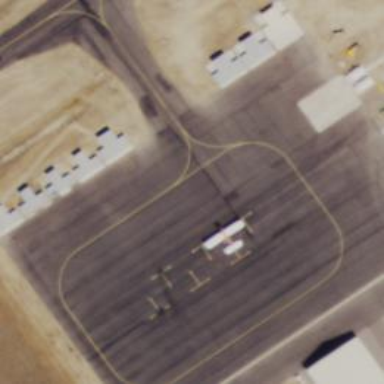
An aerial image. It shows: Apron at the airport.